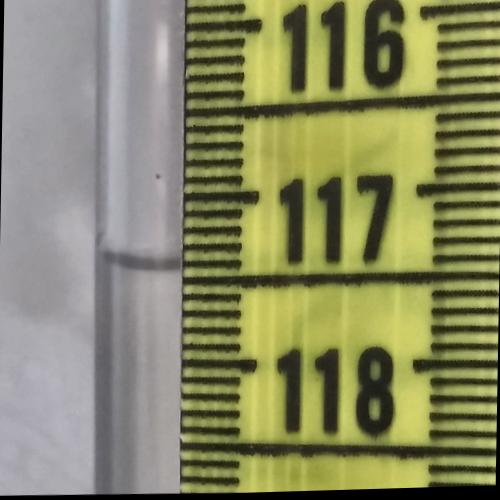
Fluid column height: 117.4 cm